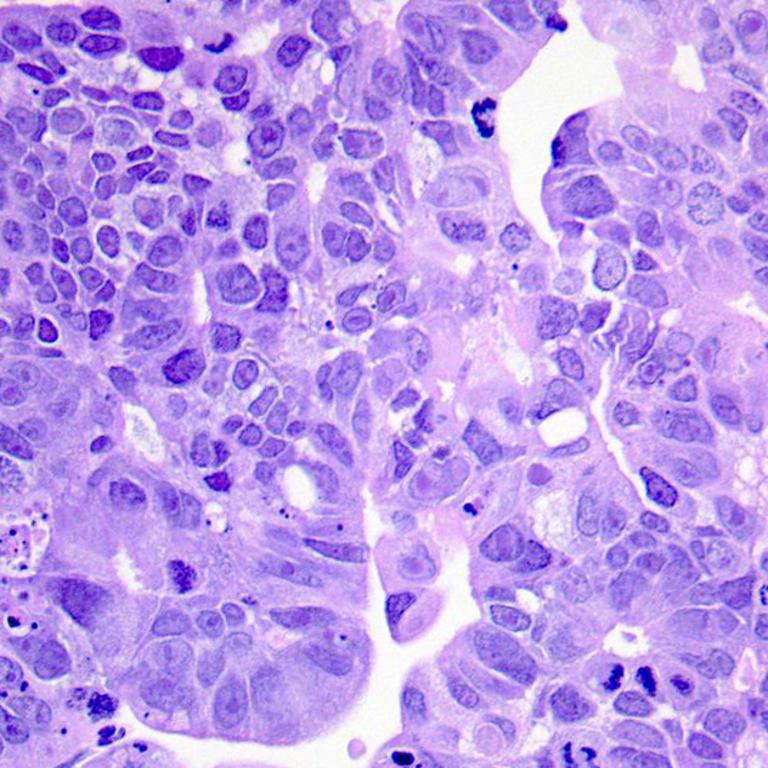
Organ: colon
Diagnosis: adenocarcinomas